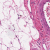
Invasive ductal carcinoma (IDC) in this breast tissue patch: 0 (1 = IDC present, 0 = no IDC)